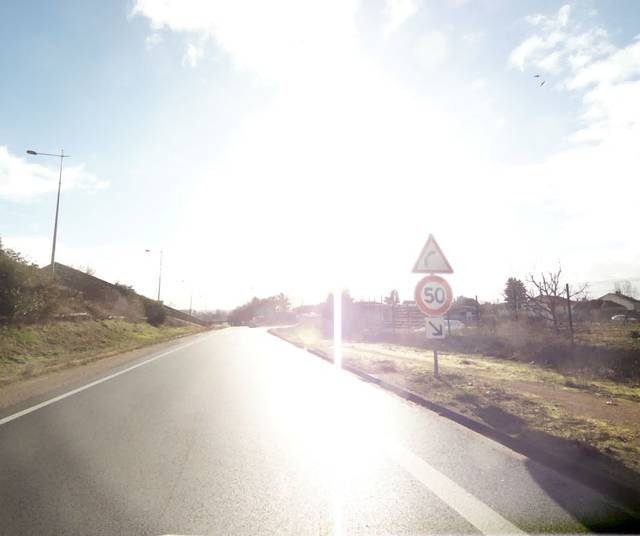
Region: France
Coordinates: 46.052, 4.081